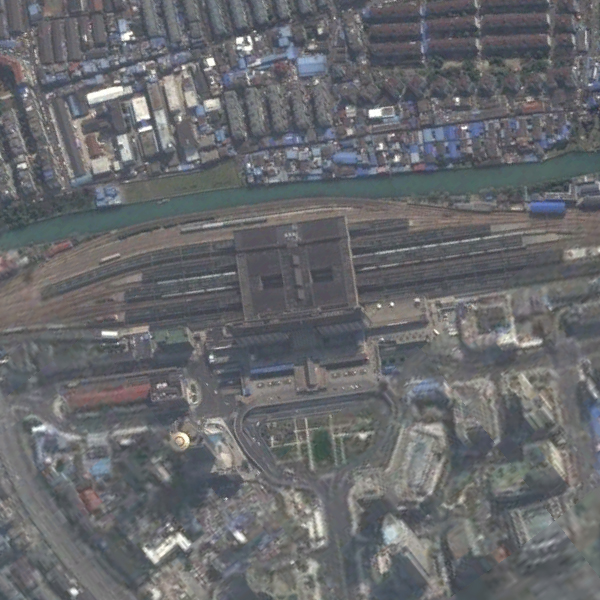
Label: RailwayStation